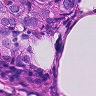
Metastatic tissue present: yes